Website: macys
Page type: review-order
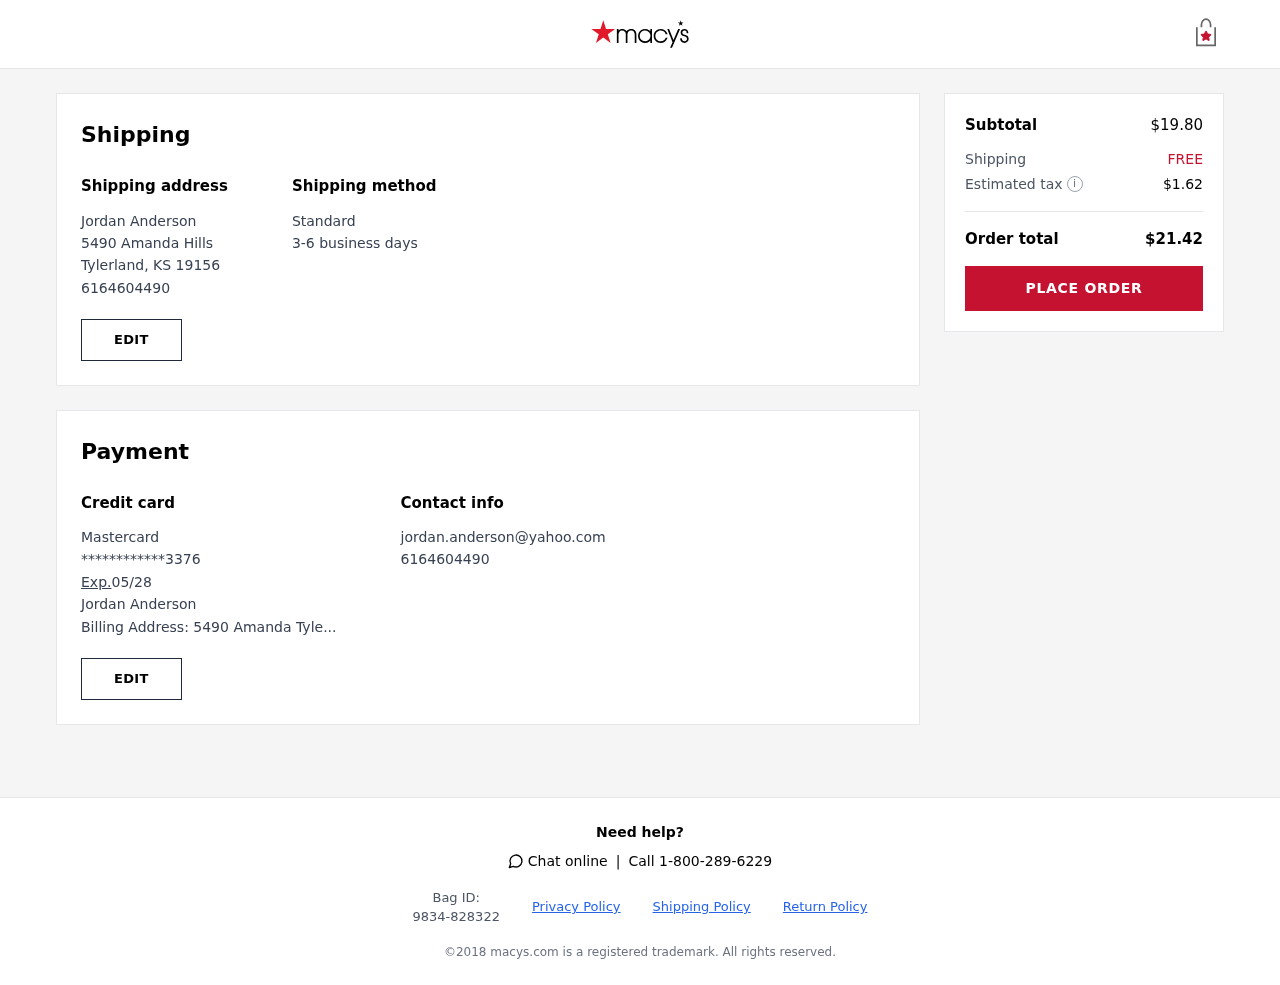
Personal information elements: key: PII_CARD_EXPIRY
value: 05/28
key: PII_CARD_LAST4
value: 3376
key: PII_CARD_TYPE
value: Mastercard
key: PII_CITY
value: Tylerland
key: PII_EMAIL
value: jordan.anderson@yahoo.com
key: PII_FULLNAME
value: Jordan Anderson
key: PII_PHONE
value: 6164604490
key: PII_POSTCODE
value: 19156
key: PII_STATE_ABBR
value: KS
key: PII_STREET
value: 5490 Amanda Hills
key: PII_FIRSTNAME
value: Jordan
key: PII_LASTNAME
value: Anderson
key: PII_FULLNAME2
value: Jordan Anderson
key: PII_FULLNAME3
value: Jordan Anderson
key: PII_FIRSTNAME2
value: Jordan
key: PII_FIRSTNAME3
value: Jordan
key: PII_LASTNAME2
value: Anderson
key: PII_LASTNAME3
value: Anderson
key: PII_FIRSTNAME_DERIVED
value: Jordan
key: PII_LASTNAME_DERIVED
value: Anderson
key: PII_FULLNAME_DERIVED
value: Jordan Anderson
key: PII_NAME_FULL_DERIVED
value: Jordan Anderson
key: PII_BILLING_ADDRESS
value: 5490 Amanda Tyle
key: PII_PHONE_LINE
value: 4490
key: PII_PHONE_SUFFIX
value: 4490
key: PII_PHONE2
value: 6164604490
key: PII_PHONE3
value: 6164604490
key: PII_PHONE_NUMERIC
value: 6164604490
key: PII_PHONE_LINE_NUMERIC
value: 4490
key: PII_PHONE_SUFFIX_NUMERIC
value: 4490
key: PII_PHONE2_NUMERIC
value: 6164604490
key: PII_PHONE3_NUMERIC
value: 6164604490
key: PII_PHONE_DIGITS
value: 6164604490
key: PII_PHONE_LAST4
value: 4490
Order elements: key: ORDER_SUBTOTAL
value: $19.80
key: ORDER_SHIPPING_COST
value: FREE
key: ORDER_TAX
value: $1.62
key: ORDER_TOTAL
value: $21.42